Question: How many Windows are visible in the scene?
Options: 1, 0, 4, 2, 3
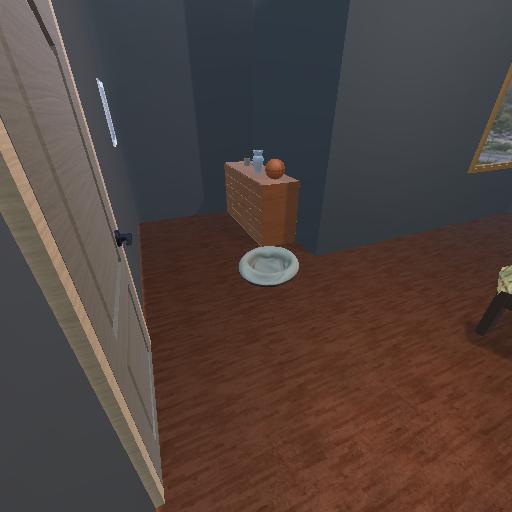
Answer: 1